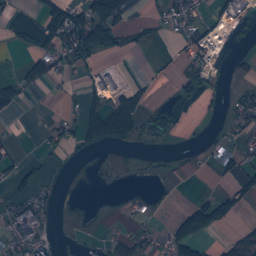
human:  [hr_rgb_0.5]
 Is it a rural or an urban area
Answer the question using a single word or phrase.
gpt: urban

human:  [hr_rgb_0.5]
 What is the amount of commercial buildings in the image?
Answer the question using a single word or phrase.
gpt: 15

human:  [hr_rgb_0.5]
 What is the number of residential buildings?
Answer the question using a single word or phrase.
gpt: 577

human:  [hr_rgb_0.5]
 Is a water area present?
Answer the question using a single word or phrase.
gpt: yes

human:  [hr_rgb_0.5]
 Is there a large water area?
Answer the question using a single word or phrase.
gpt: yes

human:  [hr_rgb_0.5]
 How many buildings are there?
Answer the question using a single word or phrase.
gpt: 609

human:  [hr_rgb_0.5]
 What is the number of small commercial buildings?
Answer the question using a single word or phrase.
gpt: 11

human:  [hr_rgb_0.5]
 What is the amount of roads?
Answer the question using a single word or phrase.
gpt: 225

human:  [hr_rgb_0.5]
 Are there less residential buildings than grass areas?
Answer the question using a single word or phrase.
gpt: no

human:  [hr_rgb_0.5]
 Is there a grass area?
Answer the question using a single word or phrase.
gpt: yes

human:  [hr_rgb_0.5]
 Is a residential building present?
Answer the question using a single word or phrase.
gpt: yes

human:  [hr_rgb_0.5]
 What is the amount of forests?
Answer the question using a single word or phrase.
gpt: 206

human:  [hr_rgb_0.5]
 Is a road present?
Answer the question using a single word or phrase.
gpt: yes

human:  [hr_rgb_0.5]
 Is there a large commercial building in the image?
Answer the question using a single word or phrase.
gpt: yes

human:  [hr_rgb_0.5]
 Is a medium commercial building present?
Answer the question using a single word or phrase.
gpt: yes

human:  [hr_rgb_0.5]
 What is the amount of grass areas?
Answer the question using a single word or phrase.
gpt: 164

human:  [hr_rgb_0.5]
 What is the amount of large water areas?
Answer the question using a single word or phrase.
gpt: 9

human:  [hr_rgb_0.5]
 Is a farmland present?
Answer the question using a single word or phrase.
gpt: yes

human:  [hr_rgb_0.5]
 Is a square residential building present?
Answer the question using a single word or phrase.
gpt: no

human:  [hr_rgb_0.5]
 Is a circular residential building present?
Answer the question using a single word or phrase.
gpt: no

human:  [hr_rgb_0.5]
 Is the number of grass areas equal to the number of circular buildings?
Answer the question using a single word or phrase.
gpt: no

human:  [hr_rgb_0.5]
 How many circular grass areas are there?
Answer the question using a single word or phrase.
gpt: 1

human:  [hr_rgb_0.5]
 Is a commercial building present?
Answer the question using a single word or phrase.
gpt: yes

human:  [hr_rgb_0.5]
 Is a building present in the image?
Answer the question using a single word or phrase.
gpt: yes

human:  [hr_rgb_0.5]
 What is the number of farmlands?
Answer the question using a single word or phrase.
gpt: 62

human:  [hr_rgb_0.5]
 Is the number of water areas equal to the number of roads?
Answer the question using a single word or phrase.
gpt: no

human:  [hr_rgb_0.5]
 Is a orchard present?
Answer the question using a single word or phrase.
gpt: yes

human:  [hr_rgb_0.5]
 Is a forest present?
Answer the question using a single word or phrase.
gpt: yes

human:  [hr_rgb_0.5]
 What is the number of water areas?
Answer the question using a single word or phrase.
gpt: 30

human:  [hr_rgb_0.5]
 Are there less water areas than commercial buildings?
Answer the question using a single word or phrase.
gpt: no

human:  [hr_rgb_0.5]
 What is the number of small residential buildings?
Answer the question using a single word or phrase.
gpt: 568

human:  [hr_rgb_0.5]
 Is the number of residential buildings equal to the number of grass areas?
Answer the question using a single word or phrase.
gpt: no

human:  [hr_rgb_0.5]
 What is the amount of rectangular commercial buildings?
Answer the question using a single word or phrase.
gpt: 7

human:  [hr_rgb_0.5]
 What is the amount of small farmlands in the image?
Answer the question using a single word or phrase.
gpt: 1

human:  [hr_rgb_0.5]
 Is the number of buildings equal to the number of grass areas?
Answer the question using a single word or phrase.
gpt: no

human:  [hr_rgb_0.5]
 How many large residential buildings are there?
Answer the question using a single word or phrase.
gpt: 2

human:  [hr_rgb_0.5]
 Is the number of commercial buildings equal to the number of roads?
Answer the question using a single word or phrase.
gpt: no

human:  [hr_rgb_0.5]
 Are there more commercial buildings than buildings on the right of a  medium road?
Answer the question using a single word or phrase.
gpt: yes

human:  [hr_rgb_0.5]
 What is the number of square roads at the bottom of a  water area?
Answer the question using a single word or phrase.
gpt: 0

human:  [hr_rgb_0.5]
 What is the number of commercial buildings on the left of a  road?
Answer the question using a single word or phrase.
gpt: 15

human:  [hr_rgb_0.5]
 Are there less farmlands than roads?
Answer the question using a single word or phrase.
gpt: yes

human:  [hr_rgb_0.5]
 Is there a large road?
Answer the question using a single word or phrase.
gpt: no

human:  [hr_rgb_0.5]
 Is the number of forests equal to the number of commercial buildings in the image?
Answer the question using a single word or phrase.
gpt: no

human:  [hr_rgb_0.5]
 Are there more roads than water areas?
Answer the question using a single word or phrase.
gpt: yes

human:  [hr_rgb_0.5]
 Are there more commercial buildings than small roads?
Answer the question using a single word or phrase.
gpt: no

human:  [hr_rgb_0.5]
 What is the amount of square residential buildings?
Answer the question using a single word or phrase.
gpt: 0

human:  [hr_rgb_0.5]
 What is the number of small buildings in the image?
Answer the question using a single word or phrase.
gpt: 594

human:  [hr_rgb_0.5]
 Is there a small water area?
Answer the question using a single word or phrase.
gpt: yes

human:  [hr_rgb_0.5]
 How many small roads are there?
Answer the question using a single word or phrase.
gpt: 225

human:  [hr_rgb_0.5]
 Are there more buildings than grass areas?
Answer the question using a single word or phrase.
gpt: yes

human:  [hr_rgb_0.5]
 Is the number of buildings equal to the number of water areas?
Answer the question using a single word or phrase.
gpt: no

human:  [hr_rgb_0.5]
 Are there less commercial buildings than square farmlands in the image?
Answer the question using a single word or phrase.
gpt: no

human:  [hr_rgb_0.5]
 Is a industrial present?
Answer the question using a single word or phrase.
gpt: yes

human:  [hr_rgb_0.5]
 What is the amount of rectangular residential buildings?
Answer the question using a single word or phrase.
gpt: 319

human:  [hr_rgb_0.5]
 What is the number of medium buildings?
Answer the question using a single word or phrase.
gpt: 9

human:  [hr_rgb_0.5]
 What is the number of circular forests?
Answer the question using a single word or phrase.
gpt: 0

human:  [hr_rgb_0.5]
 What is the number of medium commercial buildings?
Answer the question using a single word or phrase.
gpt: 2

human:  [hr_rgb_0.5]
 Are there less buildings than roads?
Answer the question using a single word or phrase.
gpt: no

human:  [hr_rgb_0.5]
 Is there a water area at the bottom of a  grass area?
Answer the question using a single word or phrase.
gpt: yes

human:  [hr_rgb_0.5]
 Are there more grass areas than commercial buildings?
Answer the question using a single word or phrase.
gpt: yes

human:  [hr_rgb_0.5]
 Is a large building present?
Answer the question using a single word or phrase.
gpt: yes

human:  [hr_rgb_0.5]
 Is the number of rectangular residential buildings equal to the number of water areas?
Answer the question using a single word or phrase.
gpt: no

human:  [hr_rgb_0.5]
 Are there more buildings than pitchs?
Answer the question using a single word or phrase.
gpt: yes

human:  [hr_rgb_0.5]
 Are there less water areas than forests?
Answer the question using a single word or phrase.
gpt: yes